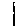
Label: line